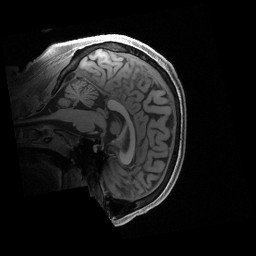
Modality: T1w
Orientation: sagittal
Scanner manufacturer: siemens
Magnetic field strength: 3 T
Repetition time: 2.4 s
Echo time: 0.00222 s